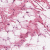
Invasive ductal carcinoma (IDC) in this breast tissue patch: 0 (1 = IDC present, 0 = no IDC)